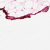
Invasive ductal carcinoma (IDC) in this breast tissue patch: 0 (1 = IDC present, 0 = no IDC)